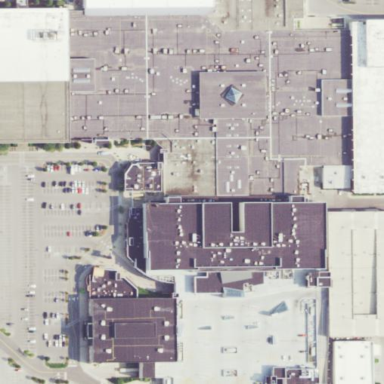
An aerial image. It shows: Retail building in mall.